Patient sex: M
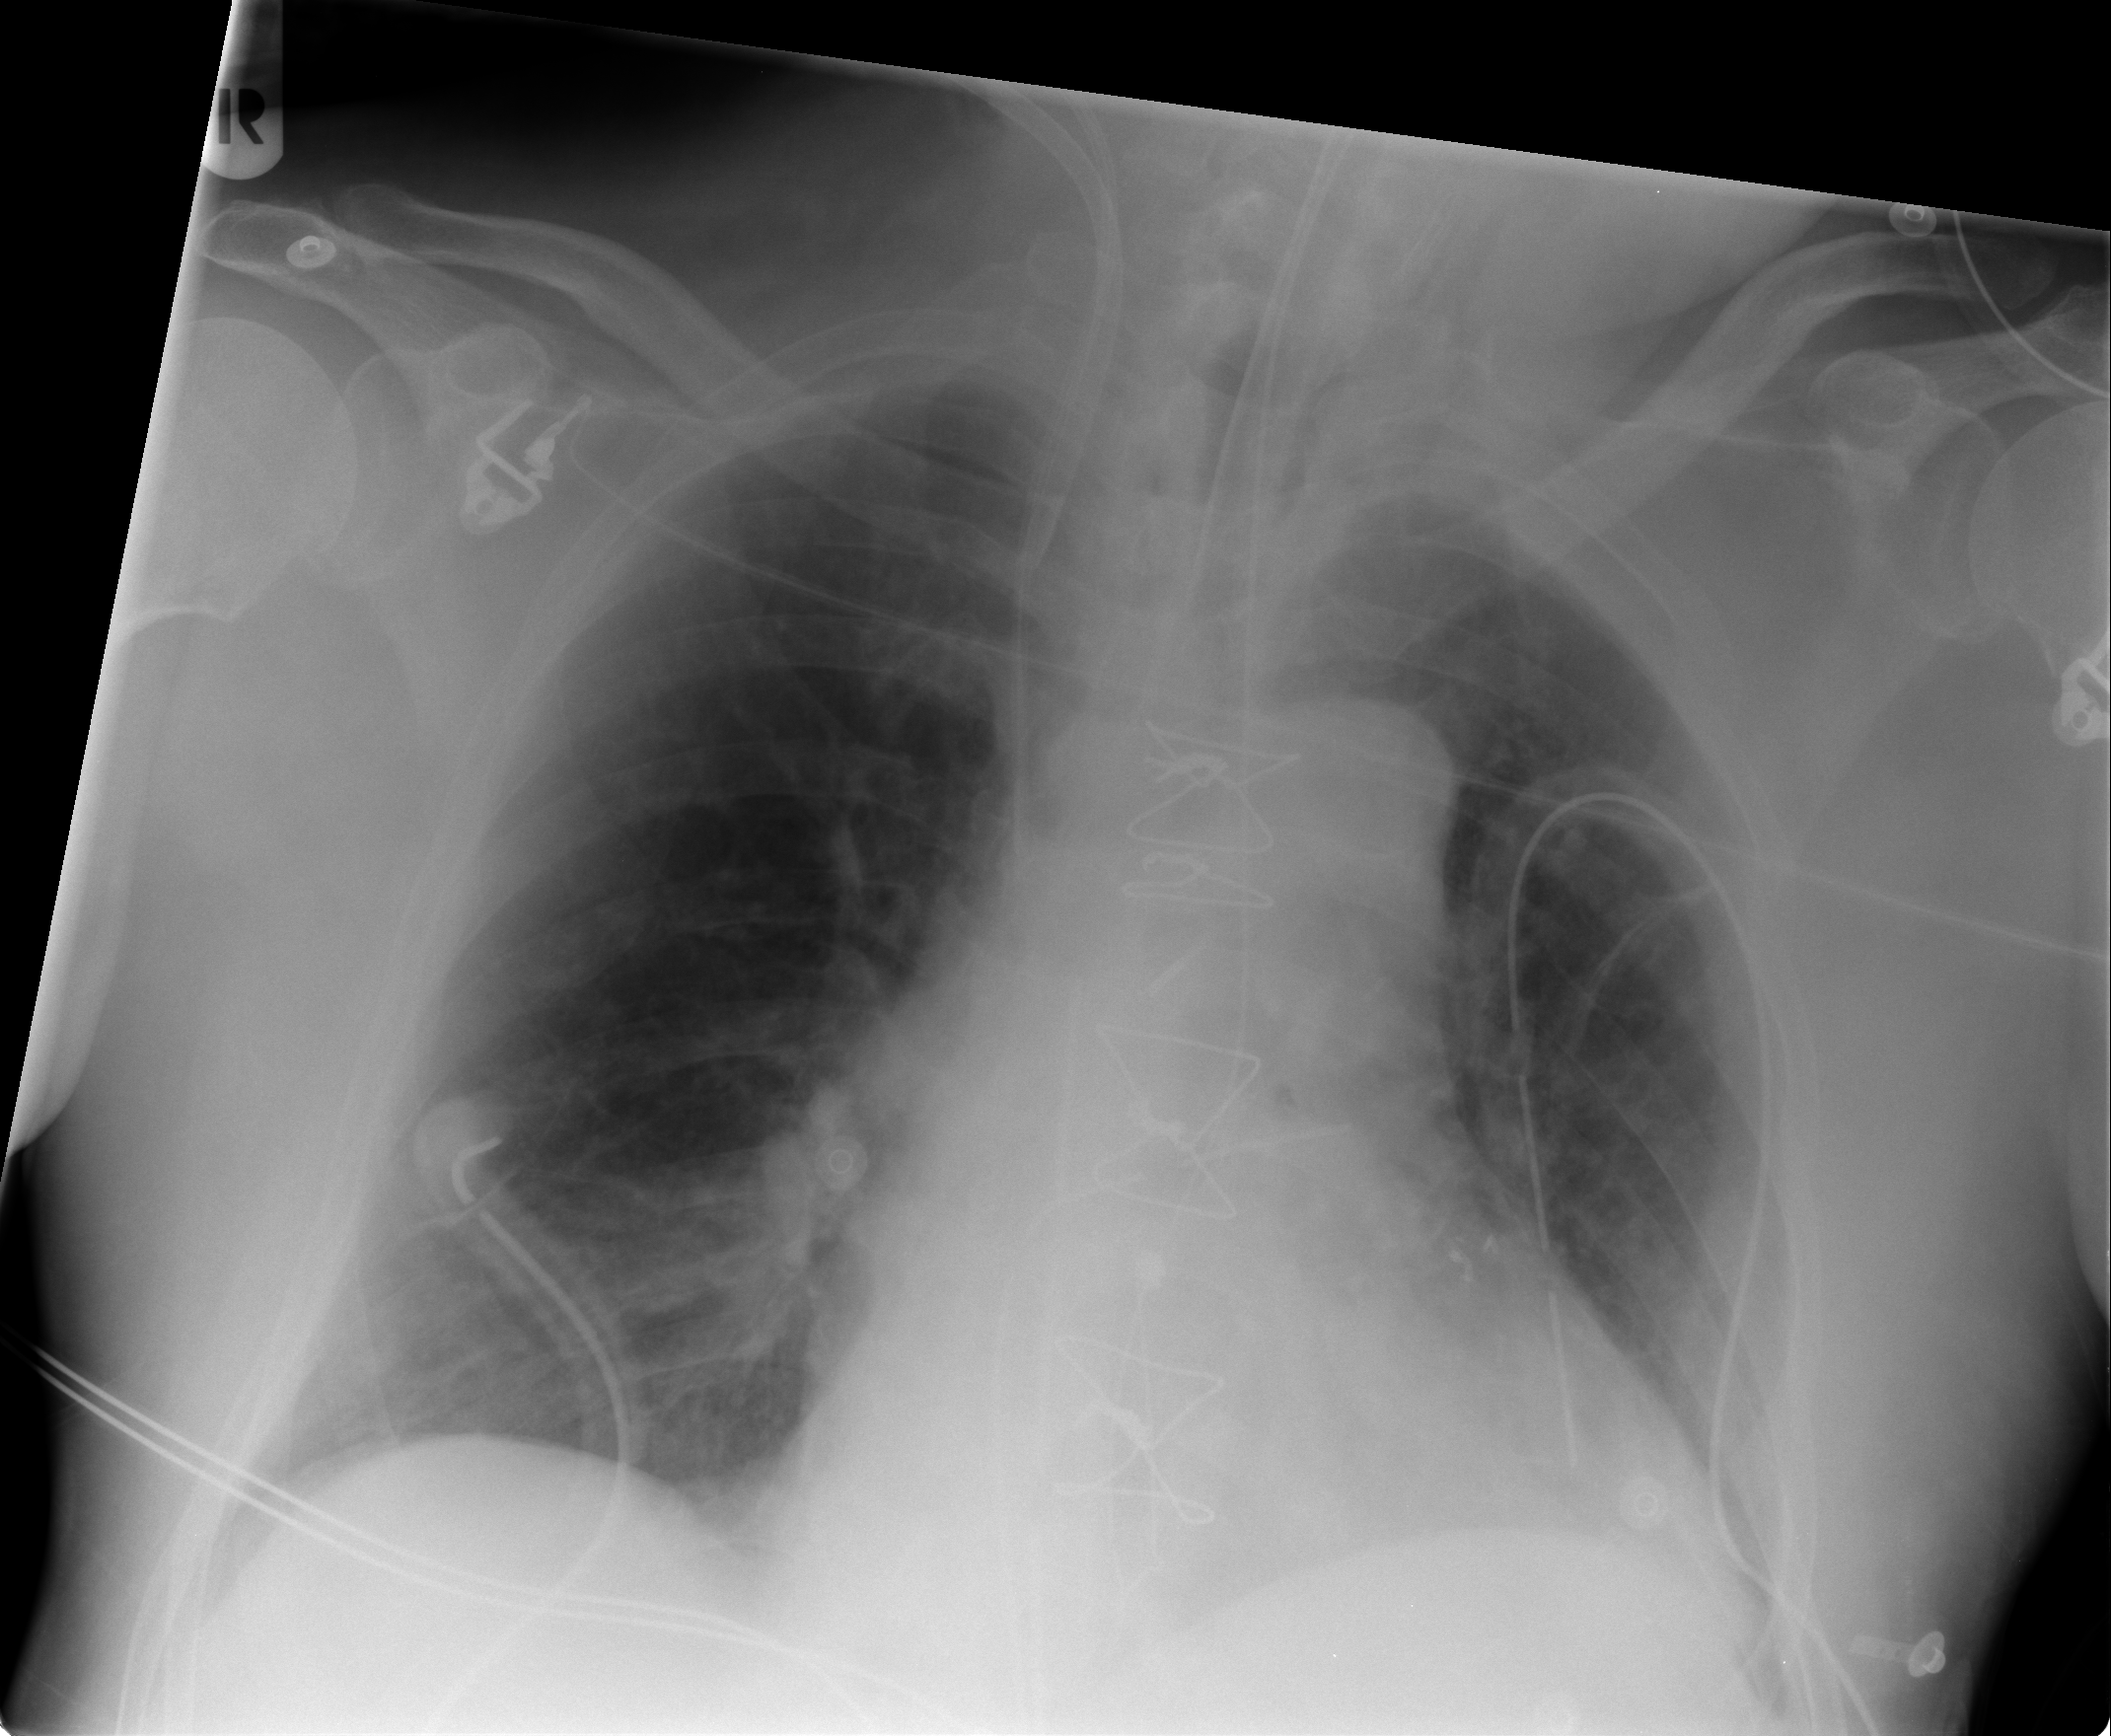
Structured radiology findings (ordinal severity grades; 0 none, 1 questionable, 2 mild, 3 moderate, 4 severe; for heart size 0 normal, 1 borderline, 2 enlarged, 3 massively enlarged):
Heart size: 0
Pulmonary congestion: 2
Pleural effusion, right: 0
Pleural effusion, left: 0
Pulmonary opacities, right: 0
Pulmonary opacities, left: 0
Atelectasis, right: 2
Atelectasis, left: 1